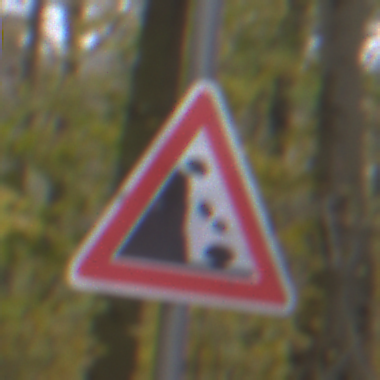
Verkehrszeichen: SteinschlagLinks
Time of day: MorningAfternoon
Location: Outdoor (Nature)
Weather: Overcast
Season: Autumn
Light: Natural